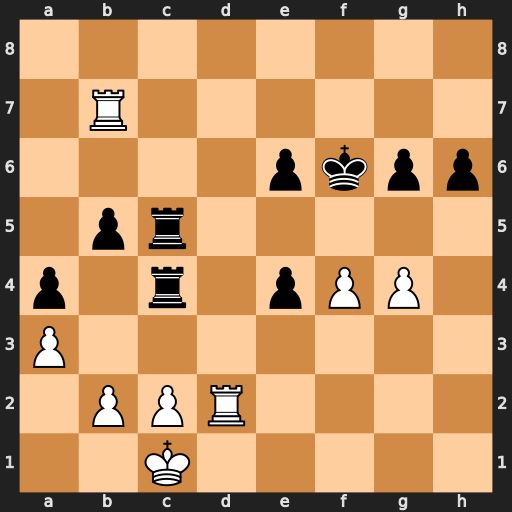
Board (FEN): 8/1R6/4pkpp/1pr5/p1r1pPP1/P7/1PPR4/2K5
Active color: w
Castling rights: -
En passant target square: -
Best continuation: Rdd7 Rxc2+ Kb1